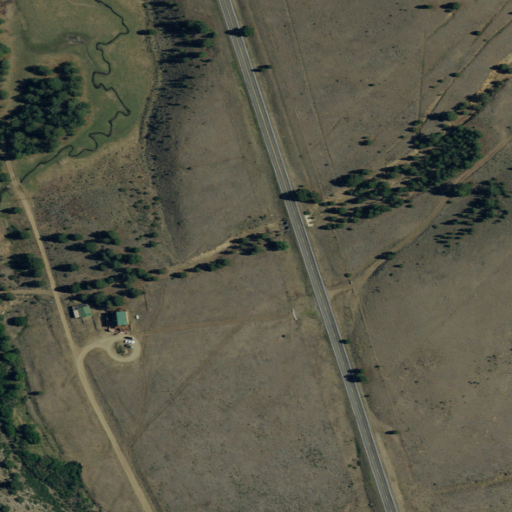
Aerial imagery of valley in New Mexico named Anniseta Gulch containing shrub, open development, woody wetlands, pasture, grassland, and evergreen forest